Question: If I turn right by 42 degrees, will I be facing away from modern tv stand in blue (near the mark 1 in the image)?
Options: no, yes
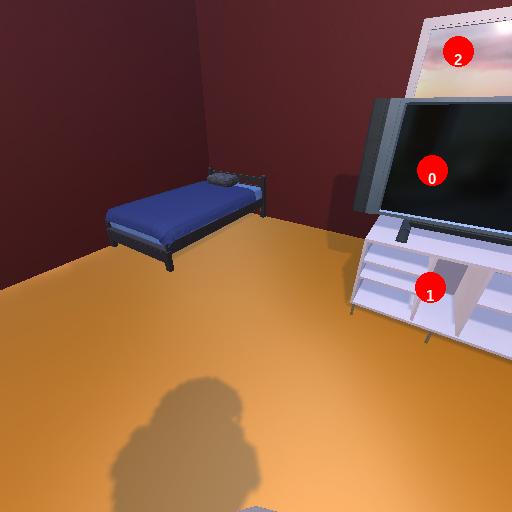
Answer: no